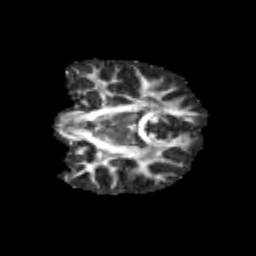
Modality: FA
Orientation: coronal
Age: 12
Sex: male
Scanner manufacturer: siemens
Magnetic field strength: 3 T
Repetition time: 3.8 s
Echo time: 0.07 s